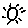
Label: sun